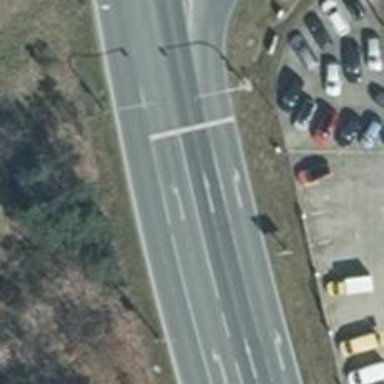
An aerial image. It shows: Primary highway.